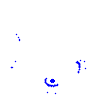
Particle: electron